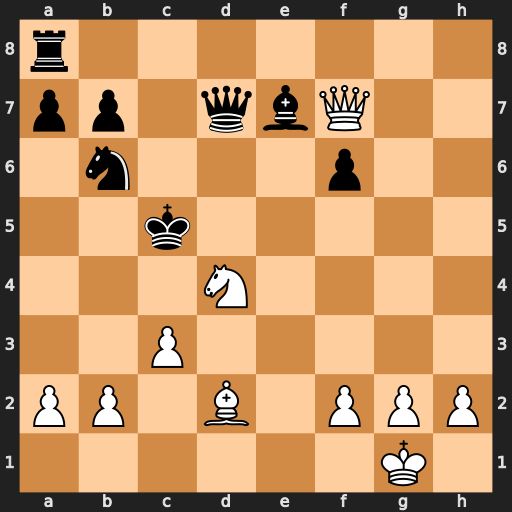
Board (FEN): r7/pp1qbQ2/1n3p2/2k5/3N4/2P5/PP1B1PPP/6K1
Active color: w
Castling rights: -
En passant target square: -
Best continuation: b4+ Kd6 Bf4#